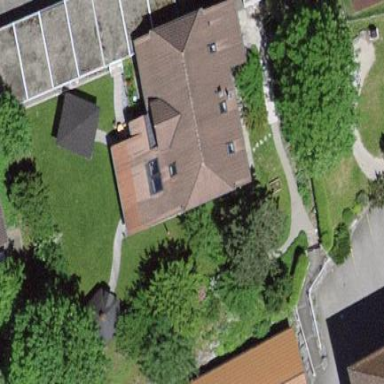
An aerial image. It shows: Residential building.